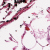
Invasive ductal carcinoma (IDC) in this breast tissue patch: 0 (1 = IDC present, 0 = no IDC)